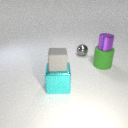
small gray rubber cube above large cyan metal cube